Question: When I hit alt-enter on my steps text, only "convert scenario to outline" pops up, and not create step definition...do you know what i might be doing wrong?

also, my gem file includes cucumber and watir-webdriver.
Thank you in advance :)
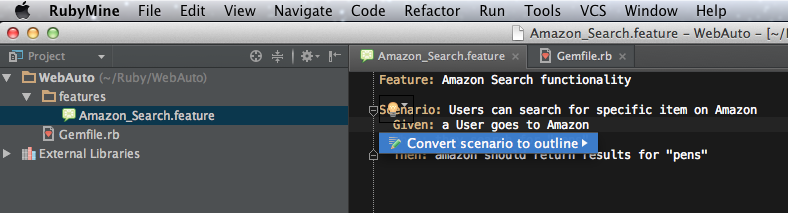
Answer: First hit on Google:
<URL>
Looks like it is 'Alt-Enter', not hover.